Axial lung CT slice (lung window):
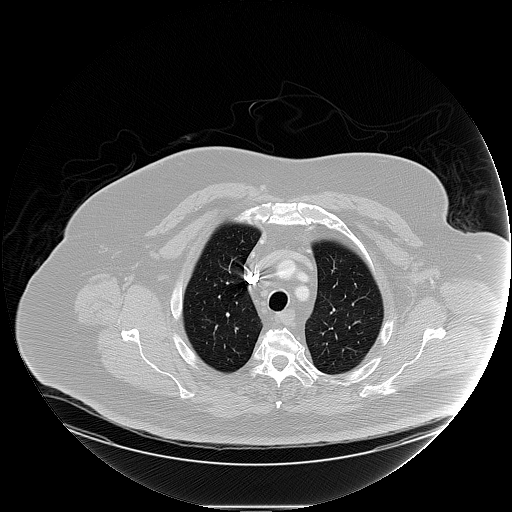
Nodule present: no